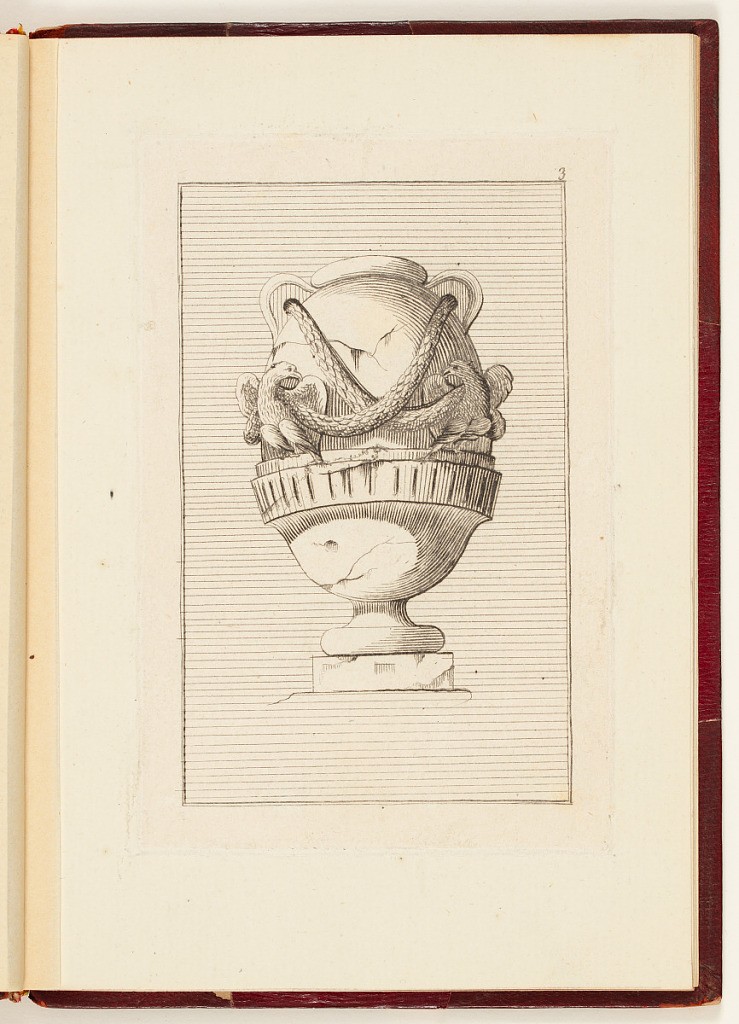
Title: Vase Design
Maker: Charles Dupuis, French, active 1760 – 1791
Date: ca. 1763
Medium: Etching on paper
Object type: Print
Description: Design for a vase decorated with festoons of leaves, eagles, and a band of fluting. The plate is numbered.